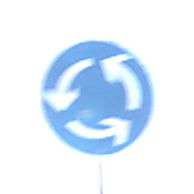
Verkehrszeichen: Kreisverkehr
Umgebung: Outdoor, Nature
Tageszeit: Midday
Wetter: Clear
Licht: Natural
Jahreszeit: NotSpecified
Kontrast: HighContrast